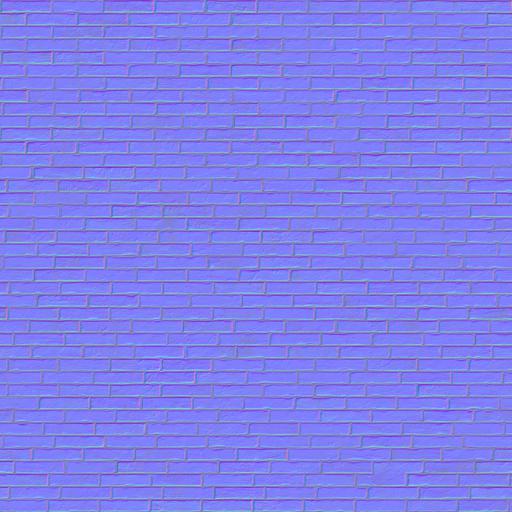
brick bricks dark gray grey modern stone wall